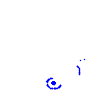
Particle: pion